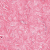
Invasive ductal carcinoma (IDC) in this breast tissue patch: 0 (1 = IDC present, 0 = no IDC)